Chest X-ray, AP view. Patient: 42 years old, sex M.
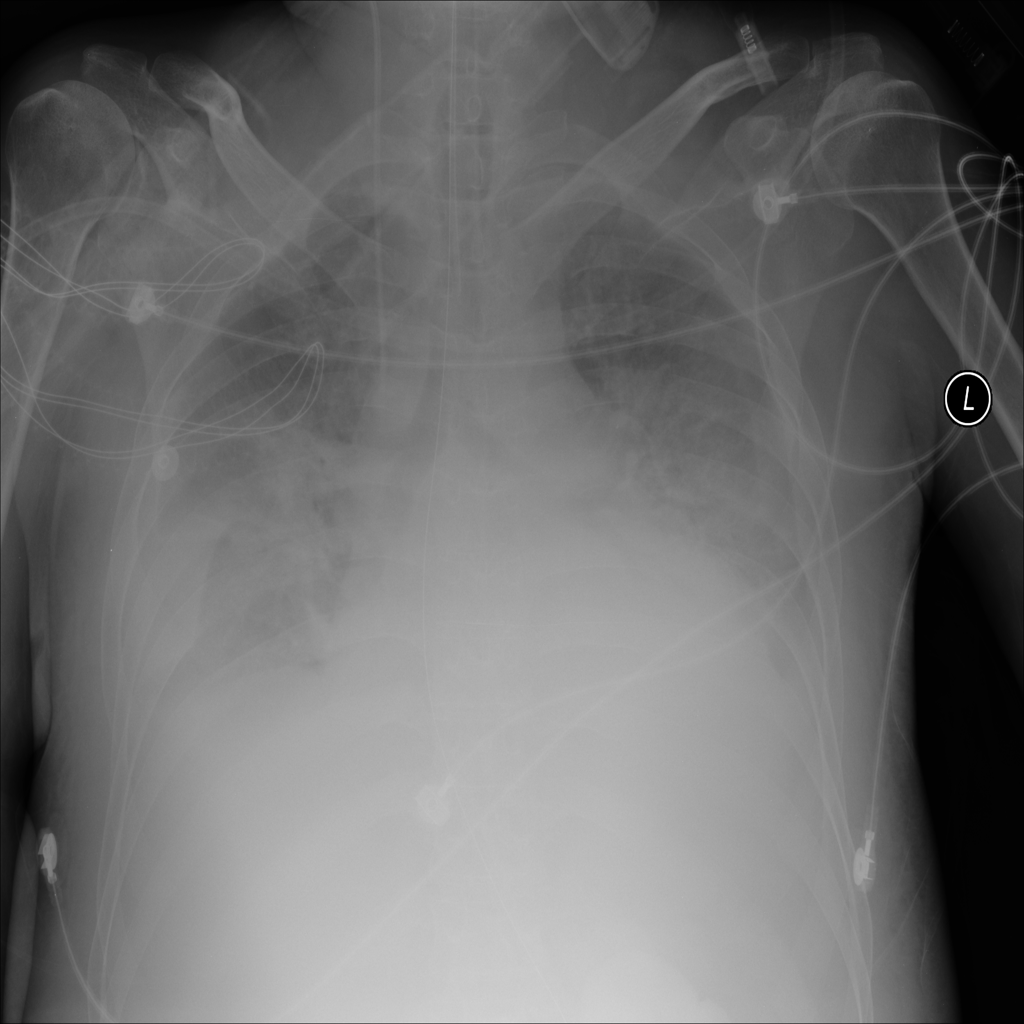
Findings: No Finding